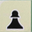
Piece: bP